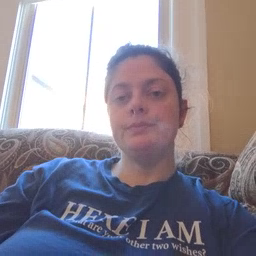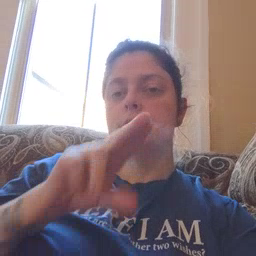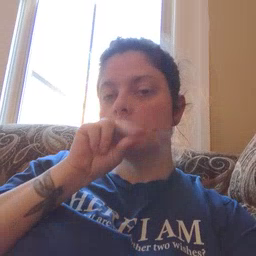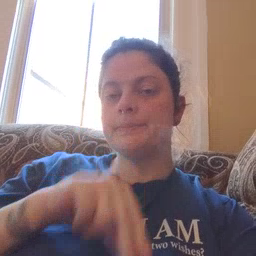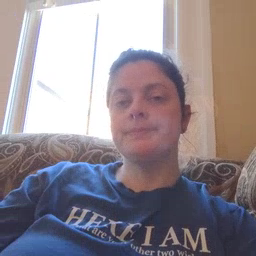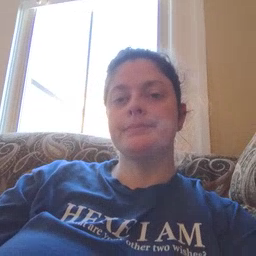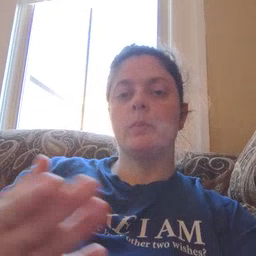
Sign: duck